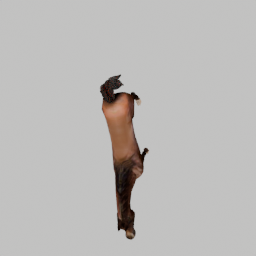
Label: animals